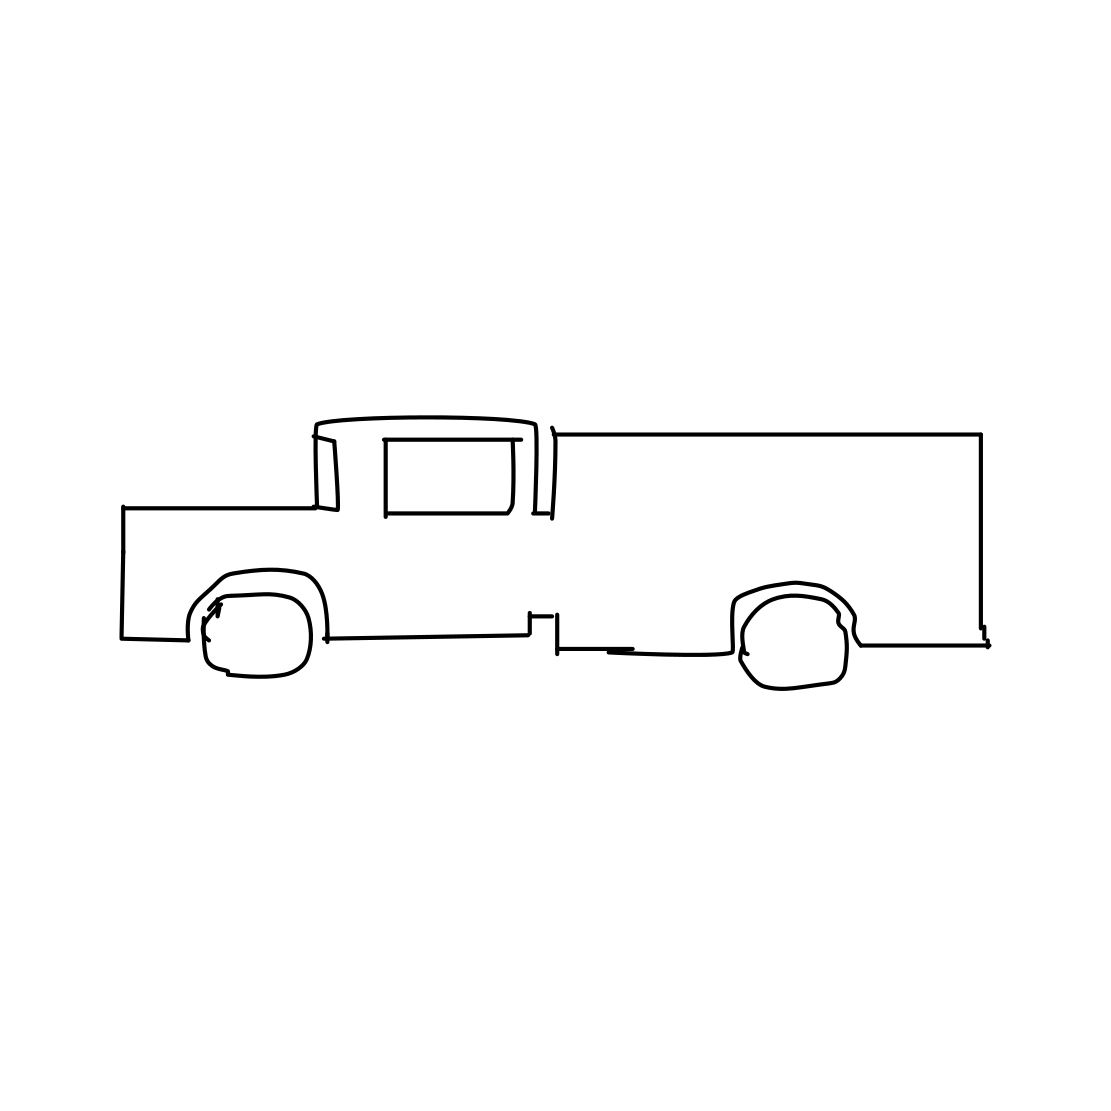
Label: truck